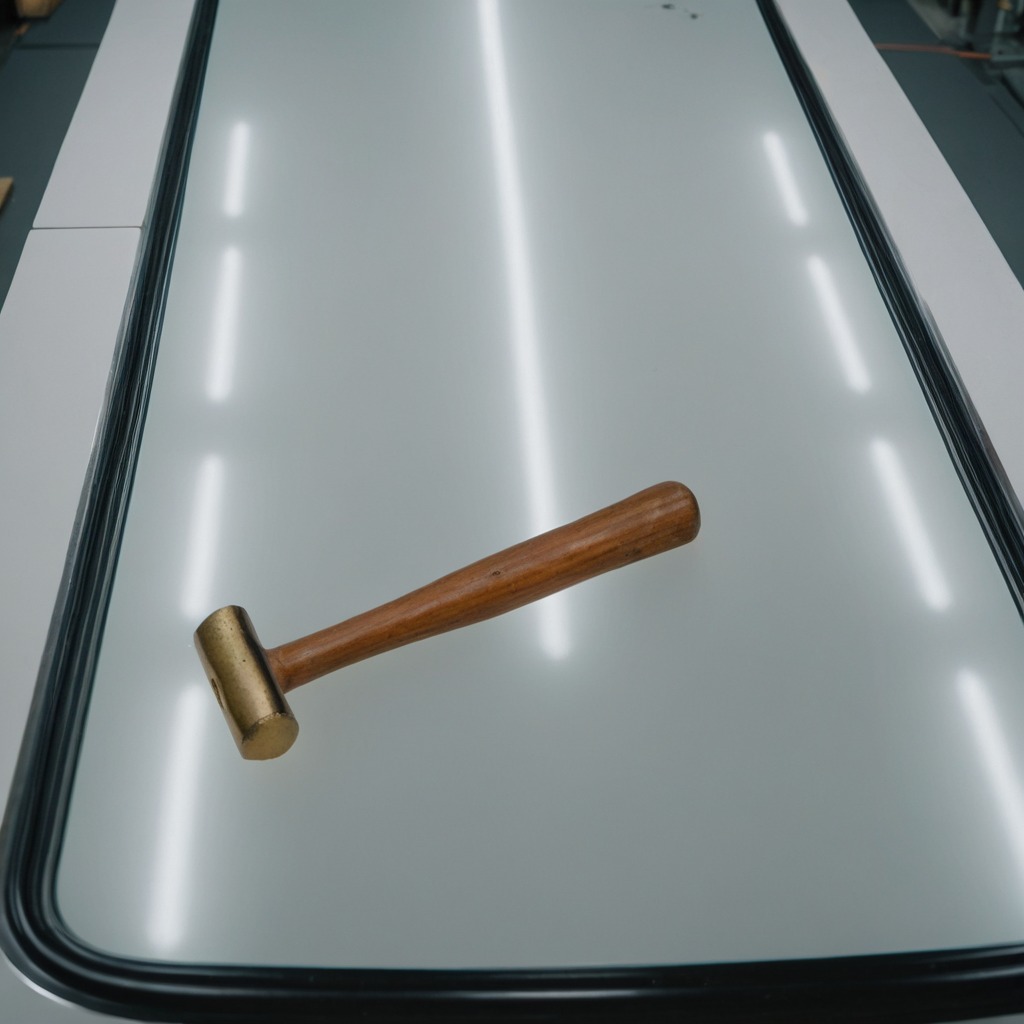
A hammer lies on a table in a ship maintenance bay industrial lighting.